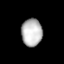
Tissue: lung
Cell type: Endothelial cells
Senescence score: 0.6661
Nuclear area (px): 565
Mean DAPI intensity: 183.694